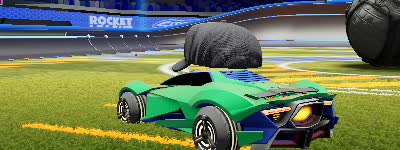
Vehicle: werewolf